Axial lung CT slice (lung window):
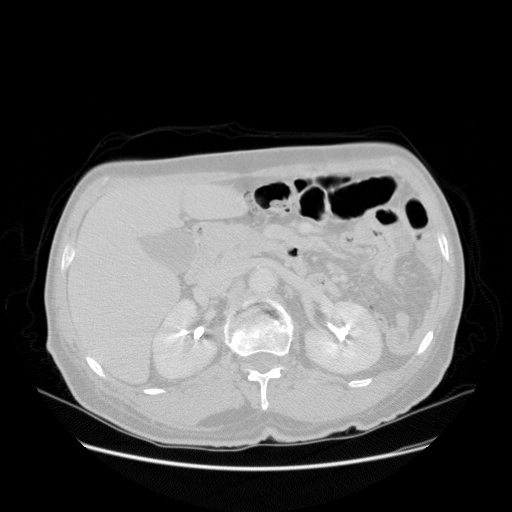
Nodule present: no